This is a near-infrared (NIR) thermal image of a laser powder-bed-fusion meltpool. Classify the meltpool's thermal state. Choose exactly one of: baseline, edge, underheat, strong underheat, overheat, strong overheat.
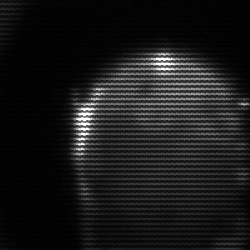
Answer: edge